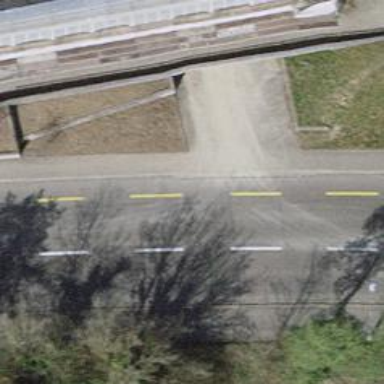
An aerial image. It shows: Asphalt sidewalk.